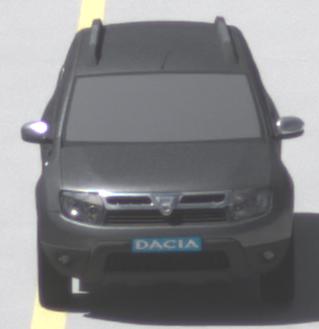
Make: Dacia
Model: Duster dCi 110 FAP
Detailed model: Duster (I)
Model produced from: 2010/06
Model produced until: 2013/11
Doors: 5
Color: gray
Road condition: dry road
Daytime: midday
Contrast: medium contrast